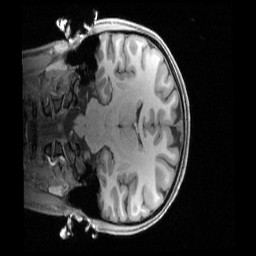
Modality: T1w
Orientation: coronal
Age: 24
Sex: female
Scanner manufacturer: siemens
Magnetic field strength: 3 T
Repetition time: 2.4 s
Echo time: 0.00222 s